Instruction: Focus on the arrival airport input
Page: home
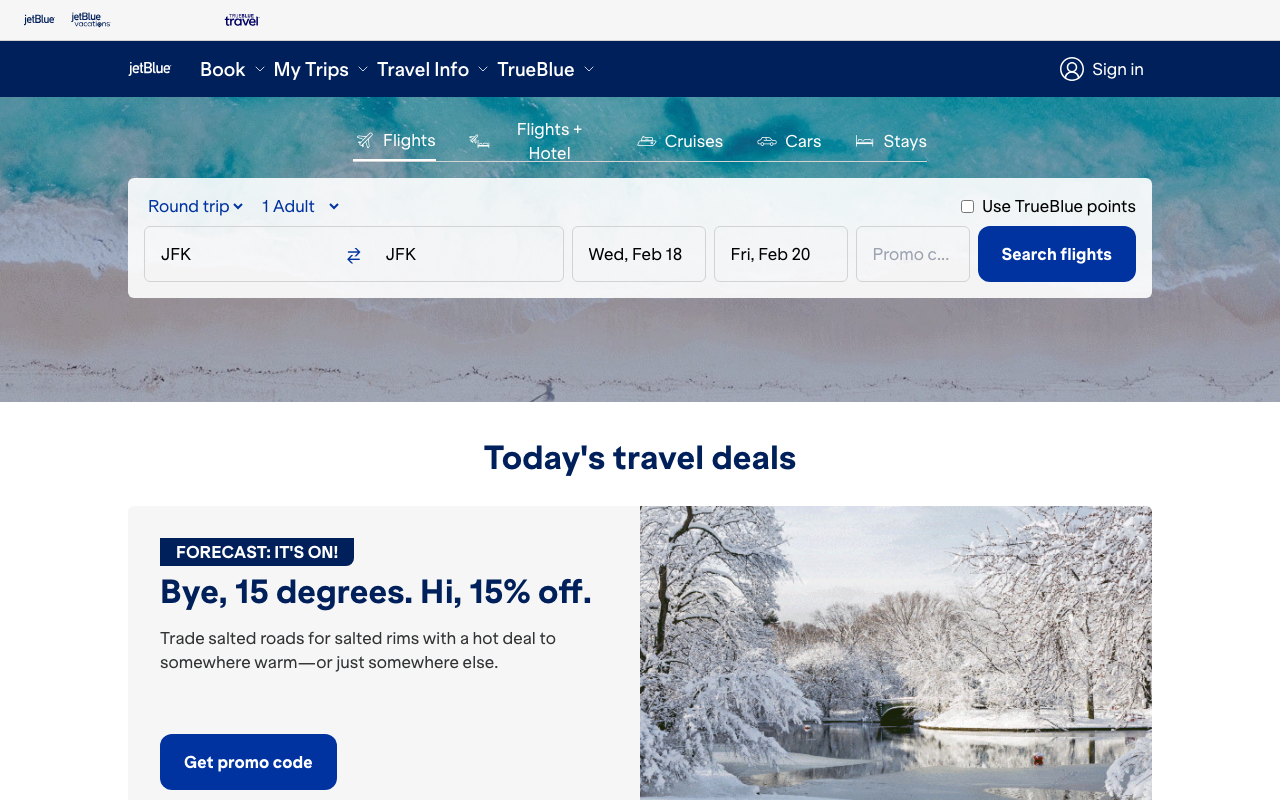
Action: click